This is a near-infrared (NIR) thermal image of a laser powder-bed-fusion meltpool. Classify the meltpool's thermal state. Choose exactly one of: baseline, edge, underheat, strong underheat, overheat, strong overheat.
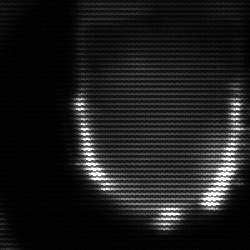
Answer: baseline